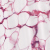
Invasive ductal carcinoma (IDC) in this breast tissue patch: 0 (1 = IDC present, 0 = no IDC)